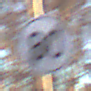
Verkehrszeichen: EndeGeschwindigkeit80
Umgebung: Outdoor, Nature
Tageszeit: SunriseSunset
Wetter: Clear
Licht: Natural
Jahreszeit: Autumn
Kontrast: HighContrast